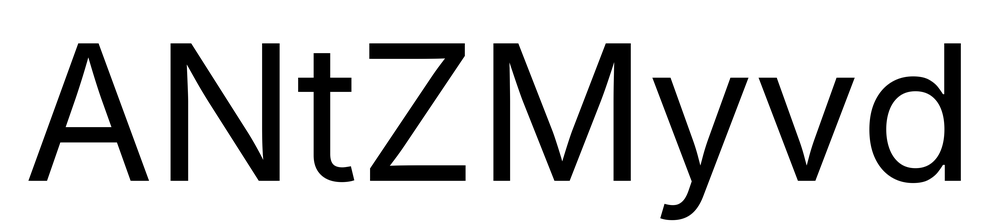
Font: Inter_Regular